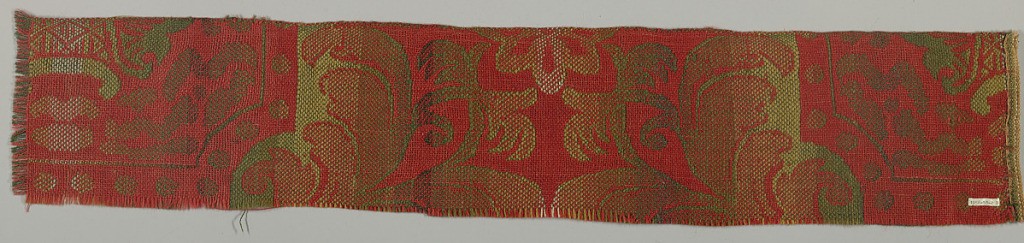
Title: Carpet fragment
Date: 19th century
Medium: wool Technique: double cloth
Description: Floral and lozenge design in red, green and blue.